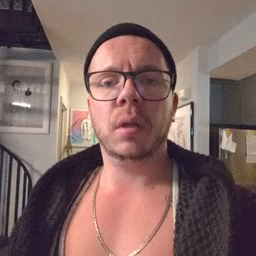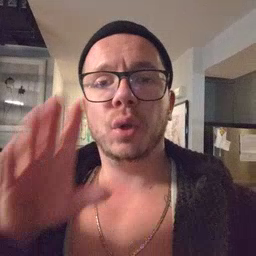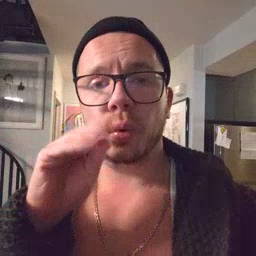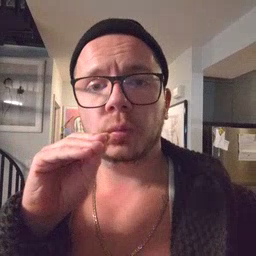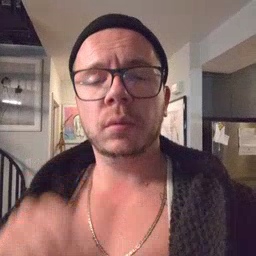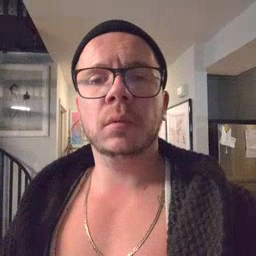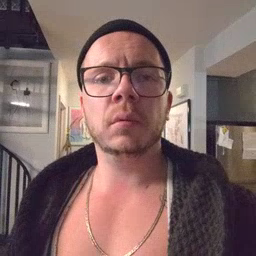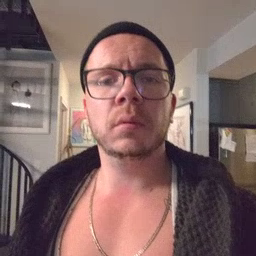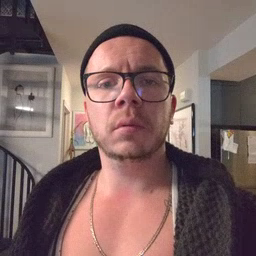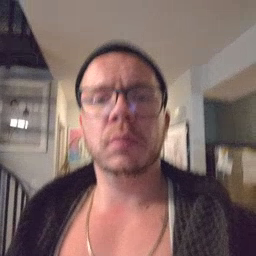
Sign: goose